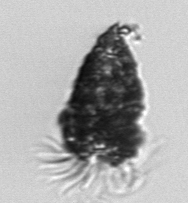
Label: Tintinnopsis